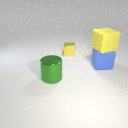
small yellow metal cube behind large green metal cylinder